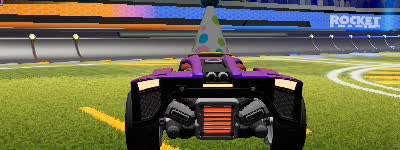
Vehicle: breakout